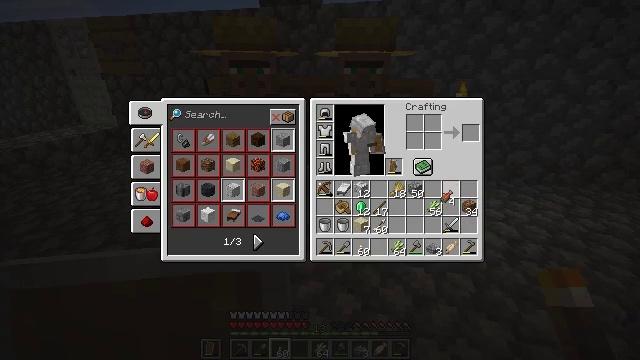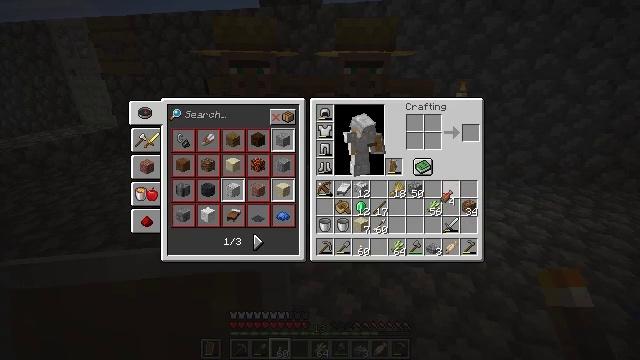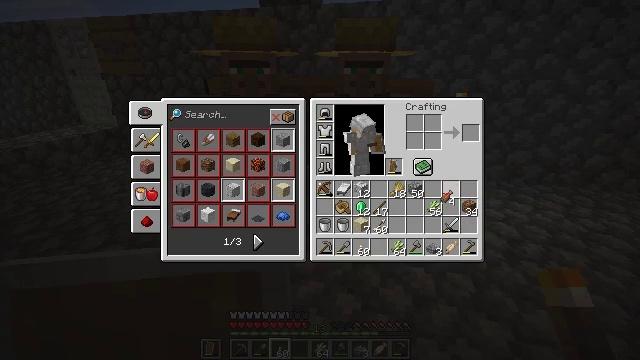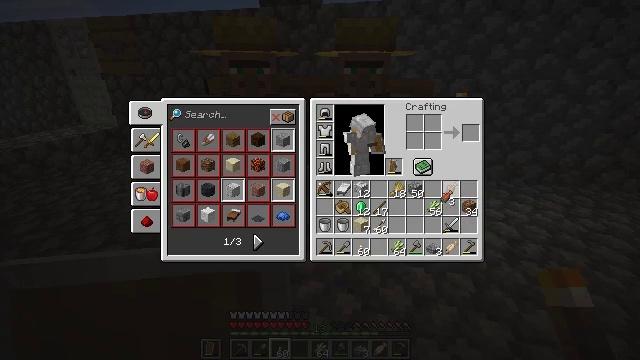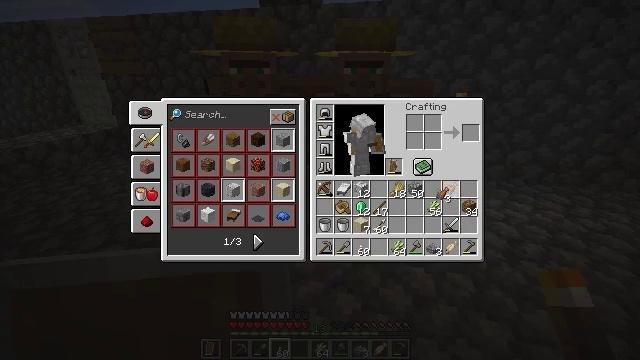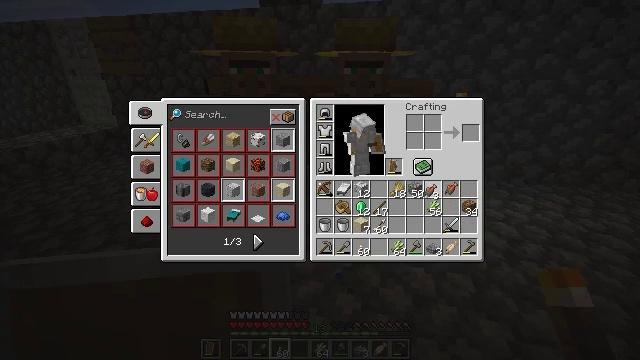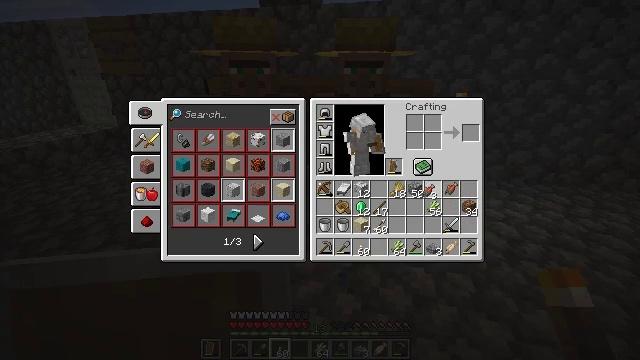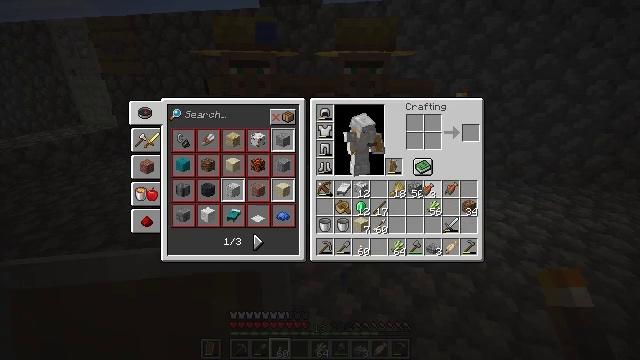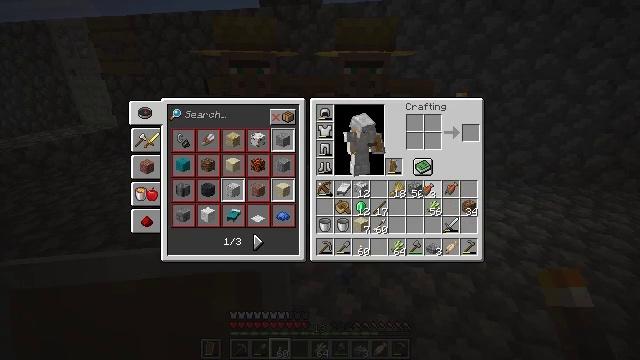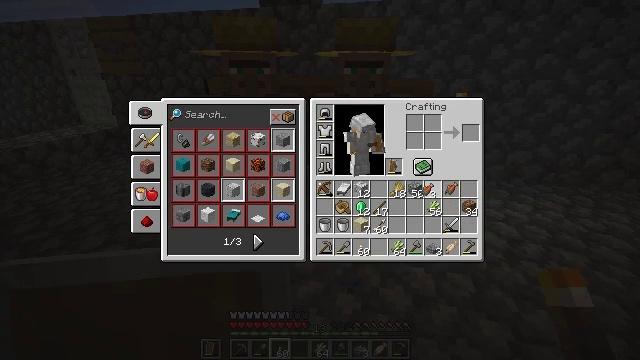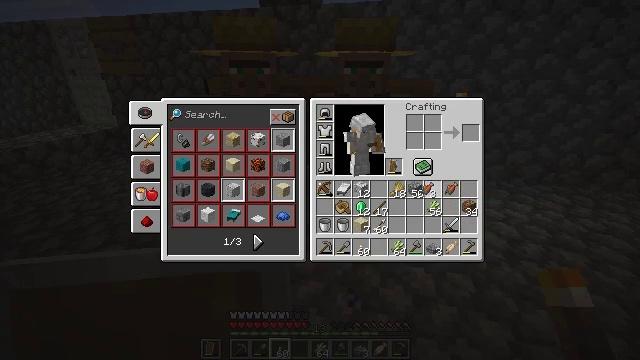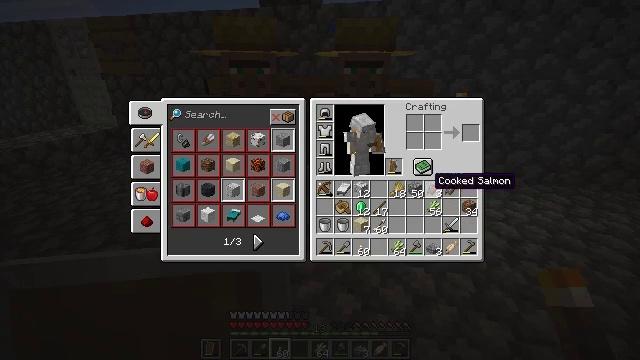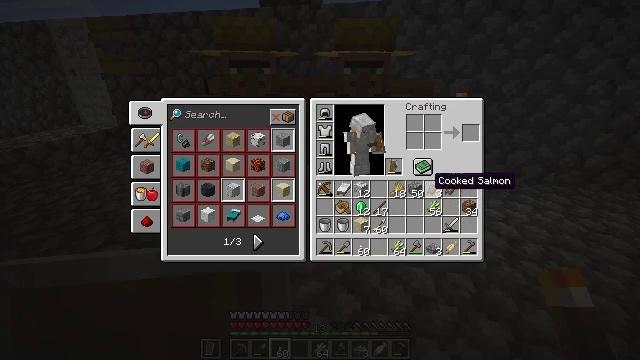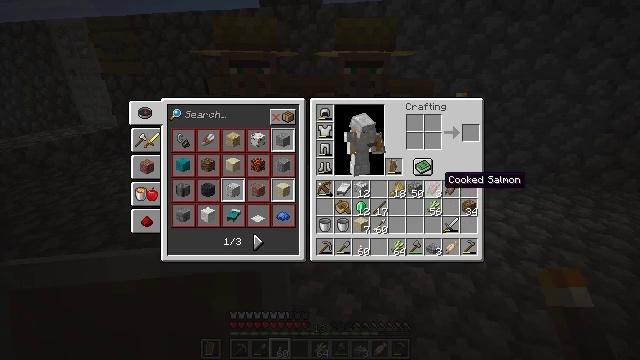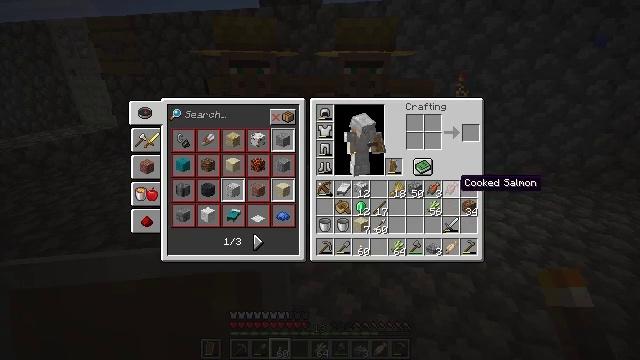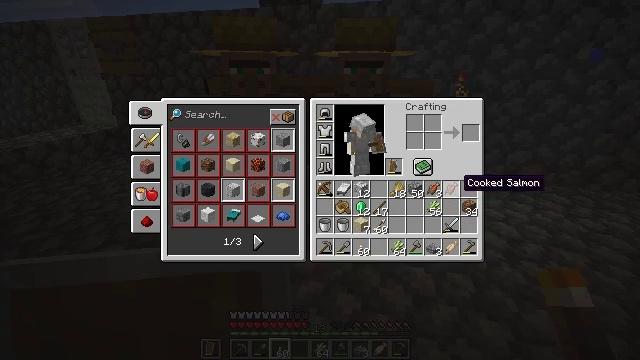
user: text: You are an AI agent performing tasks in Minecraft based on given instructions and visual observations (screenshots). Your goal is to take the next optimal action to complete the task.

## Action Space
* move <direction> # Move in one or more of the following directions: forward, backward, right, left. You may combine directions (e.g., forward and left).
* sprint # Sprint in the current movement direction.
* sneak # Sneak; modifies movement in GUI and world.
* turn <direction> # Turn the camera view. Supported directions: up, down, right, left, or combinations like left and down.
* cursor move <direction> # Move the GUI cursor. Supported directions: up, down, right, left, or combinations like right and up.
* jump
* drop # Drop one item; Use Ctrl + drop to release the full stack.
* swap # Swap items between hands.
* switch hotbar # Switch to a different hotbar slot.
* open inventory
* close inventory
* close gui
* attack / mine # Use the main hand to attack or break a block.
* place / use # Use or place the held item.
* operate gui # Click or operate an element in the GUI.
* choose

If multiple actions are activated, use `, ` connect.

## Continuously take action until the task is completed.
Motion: motion action
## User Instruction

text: Remove a cooked salmon from the inventory.
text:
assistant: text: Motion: use / place
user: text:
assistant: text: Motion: use / place
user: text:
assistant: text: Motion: no_op
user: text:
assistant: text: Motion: no_op
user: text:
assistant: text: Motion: turn left
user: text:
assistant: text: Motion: no_op
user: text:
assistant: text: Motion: no_op
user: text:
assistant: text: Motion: no_op
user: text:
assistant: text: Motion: attack / mine
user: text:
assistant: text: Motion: attack / mine
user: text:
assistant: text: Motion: no_op
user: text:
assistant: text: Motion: no_op
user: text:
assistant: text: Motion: turn right
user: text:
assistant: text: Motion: turn right
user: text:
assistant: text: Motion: no_op
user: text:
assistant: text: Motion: no_op
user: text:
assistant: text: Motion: no_op
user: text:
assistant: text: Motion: attack / mine
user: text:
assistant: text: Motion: attack / mine
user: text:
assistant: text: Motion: turn left and up
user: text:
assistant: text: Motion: turn up
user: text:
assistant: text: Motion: no_op
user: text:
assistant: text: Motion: turn up
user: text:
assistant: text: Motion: turn left and up
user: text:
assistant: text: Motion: turn left and up
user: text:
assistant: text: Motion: no_op
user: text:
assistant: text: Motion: no_op
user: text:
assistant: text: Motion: attack / mine
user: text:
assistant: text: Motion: attack / mine
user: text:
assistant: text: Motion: attack / mine